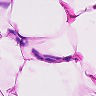
Metastatic tissue present: no